Field crop: maize
Growth stage: 2
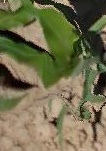
Species: maize